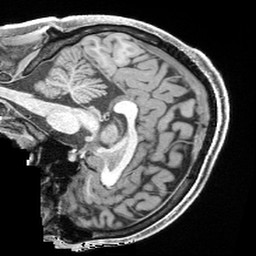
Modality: T1w
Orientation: sagittal